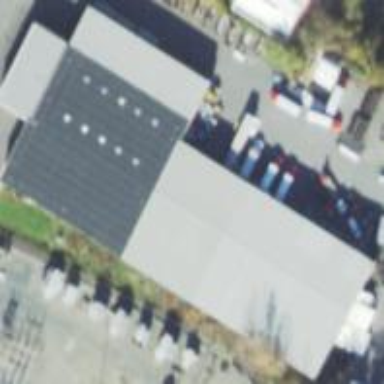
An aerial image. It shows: Warehouse building.